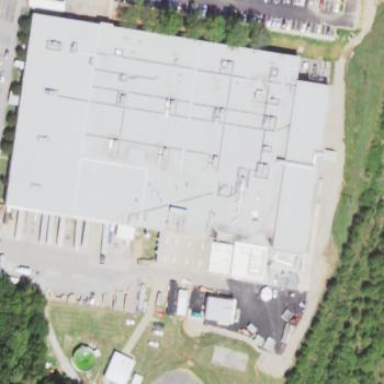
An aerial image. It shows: Industrial building.